Question: I would like to know how would i create rollovers for my navigation bar, and also apply some JQuery to set the opacity 0 to 100 once the navigation has been hovered if that is possible.
My navigation when hovered. The glow in the letters.

HTML: (ignore the empty divs)
'''
<nav>
<ul>
<div class="ref1"><!-- empty div for reflections --></div>
<li><a href="#">Home</a></li>
<li><a href="#">About Us</a></li>
<li><a href="#">Client Login</a></li>
<li><a href="#">Support</a></li>
<li><a href="#">Contact</a></li>
<div class="ref2"><!-- empty div for reflections --></div>
</ul>
</nav>
'''
CSS:
'''
nav { background: #282828 url(../images/nav-bg.png) repeat-x; border-radius: 6px; -webkit-border-radius: 6px; -moz-border-radius: 6px; -o-border-radius: 6px; margin: 24px auto; width: 638px; }
nav ul { padding: 18px 0; }
nav ul li { background: url(../images/nav-sep.jpg) left center no-repeat; display: inline; padding: 32px; margin: 0 auto; }
nav ul li:first-of-type { background: none; }
nav ul li:last-of-type { background: url(../images/ref2.png) no-repeat right bottom; margin: 10px 0 0 0; }
nav ul li a { color: #626262; font: 16px Arial, Helvetica, serif; }
nav ul li a:hover { color: #dfdfdf; }
'''
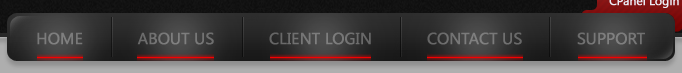
Answer: what you need to do is set up your rollover images. One for normal "unhovered" state and one for "hovered" and apply relevant classes to your navigation links.
'''
...
<li><a href="#" class="home">Home</a></li>
<li><a href="#" class="about">About Us</a></li>
...
'''
Then you can use CSS to display the image as a background image when the element is hovered:
'''
<li><a href="#" class="home">Home</a></li>
nav ul li.home:hover {
background: url(../images/home-hover.jpg);
display: block; /* apply this to give the element the dimensions of your image*/
width: 69px; /*width of your nav image*/
height: 25px; /*height of your nav image*/
}
'''
This is just a quick example to get you started, but you need to set it up for each element.
Also, you might want to check out <URL>